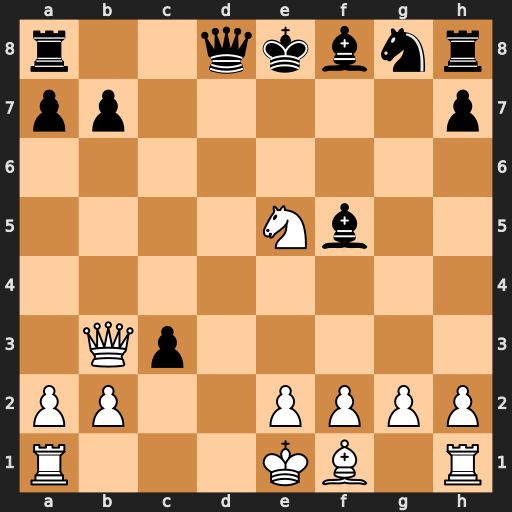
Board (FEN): r2qkbnr/pp5p/8/4Nb2/8/1Qp5/PP2PPPP/R3KB1R
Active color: w
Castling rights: KQkq
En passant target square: -
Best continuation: Qf7#